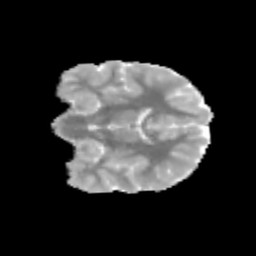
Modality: MD
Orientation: coronal
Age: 10
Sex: male
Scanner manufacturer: siemens
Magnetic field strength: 3 T
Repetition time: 3.8 s
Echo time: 0.07 s